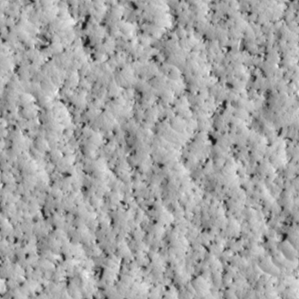
Label: non_frost